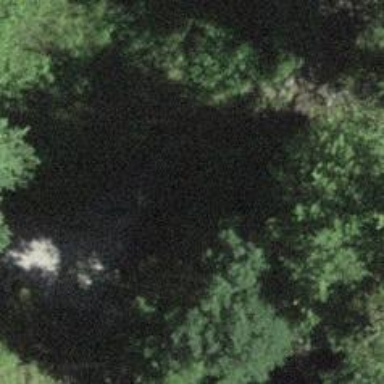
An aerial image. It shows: Path on bridge with grade2 tracktype.